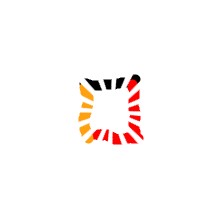
Shape: square